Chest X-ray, PA view. Patient: 26 years old, sex M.
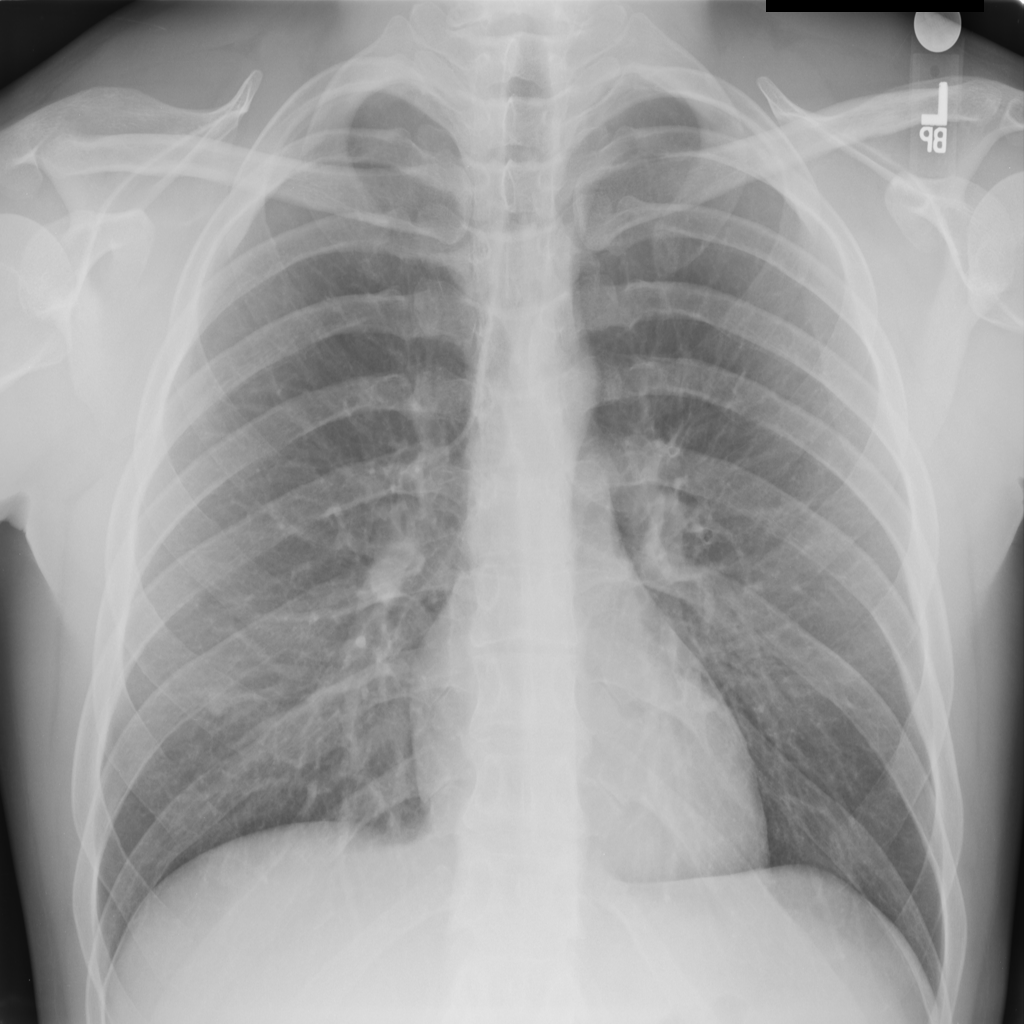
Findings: No Finding